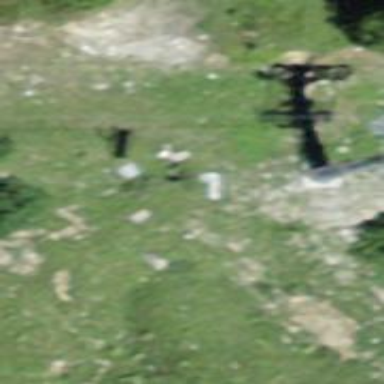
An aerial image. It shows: Pylon for aerialway.